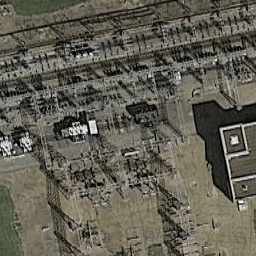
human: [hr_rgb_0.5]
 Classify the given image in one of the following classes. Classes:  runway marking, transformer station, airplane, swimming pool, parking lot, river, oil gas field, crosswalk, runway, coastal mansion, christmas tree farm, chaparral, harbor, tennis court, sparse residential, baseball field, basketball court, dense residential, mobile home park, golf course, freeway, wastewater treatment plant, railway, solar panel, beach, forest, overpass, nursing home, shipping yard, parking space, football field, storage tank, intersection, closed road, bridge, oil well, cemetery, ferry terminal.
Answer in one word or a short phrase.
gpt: transformer station